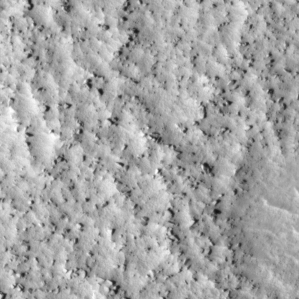
Label: non_frost